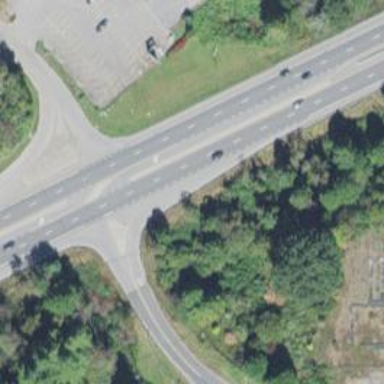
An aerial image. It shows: Tertiary link road.